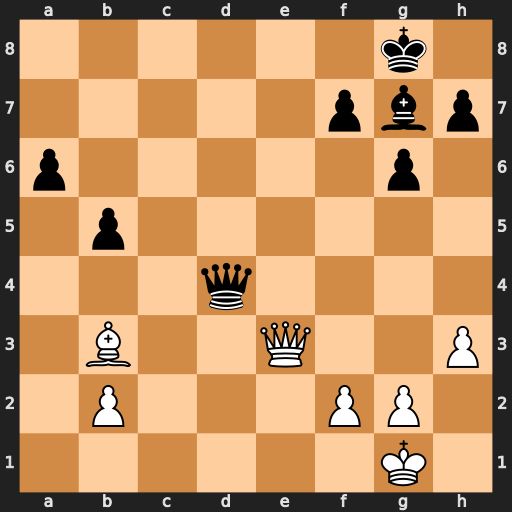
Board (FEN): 6k1/5pbp/p5p1/1p6/3q4/1B2Q2P/1P3PP1/6K1
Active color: w
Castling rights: -
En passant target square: -
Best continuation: Qe8+ Bf8 Qxf7+ Kh8 Qxf8#